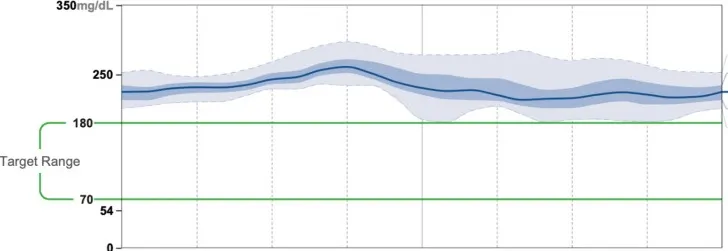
AGP 7/19-8/1.
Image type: chart (chart)